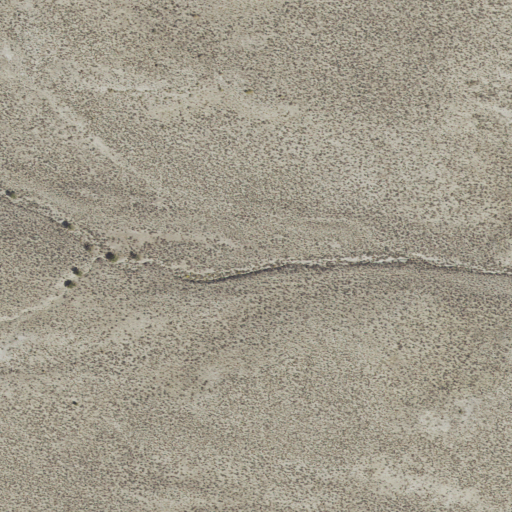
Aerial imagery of valley in Utah named McGinty Canyon containing only shrub